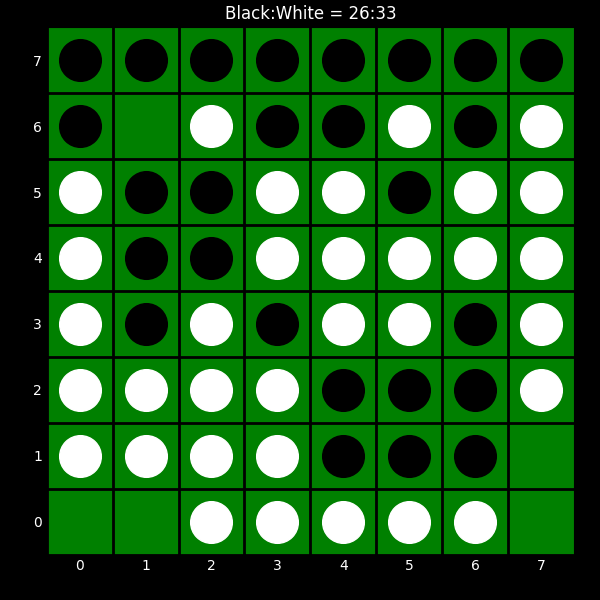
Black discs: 26
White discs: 33